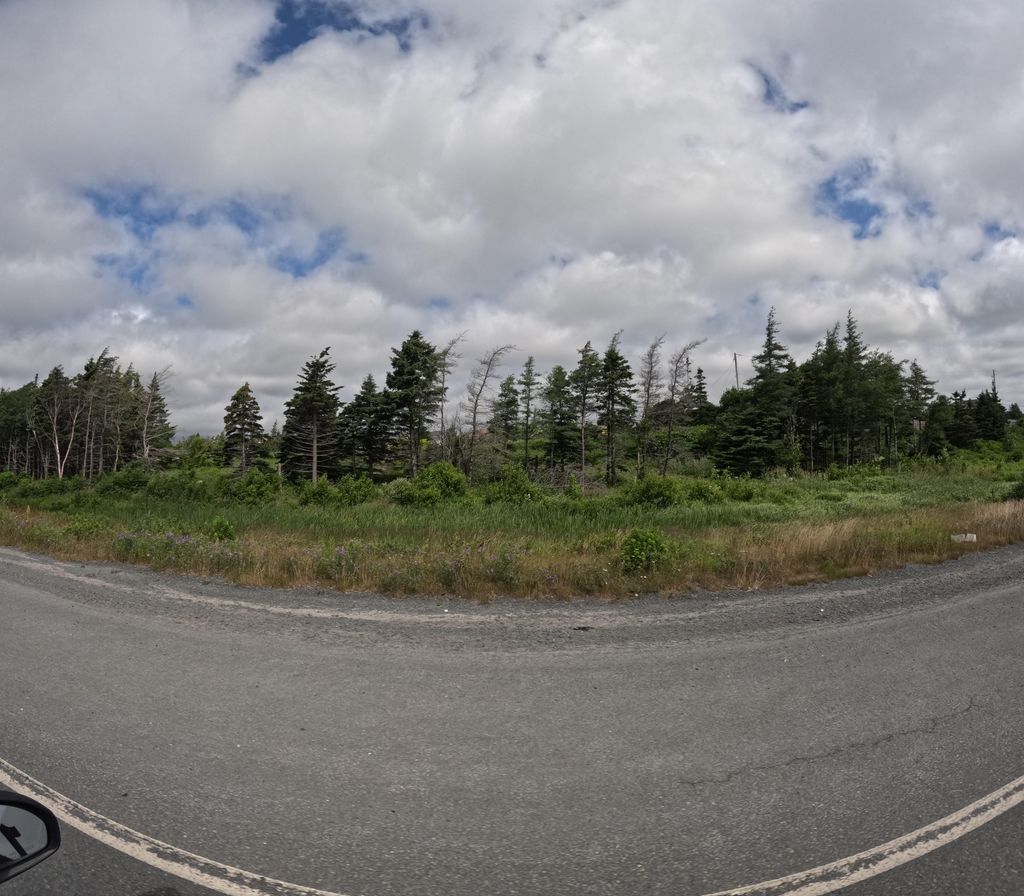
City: st_johns